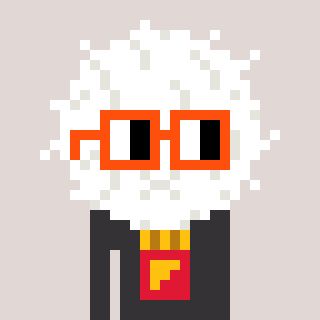
a pixel art character with square orange glasses, a cottonball-shaped head and a grayscale-colored body on a warm background